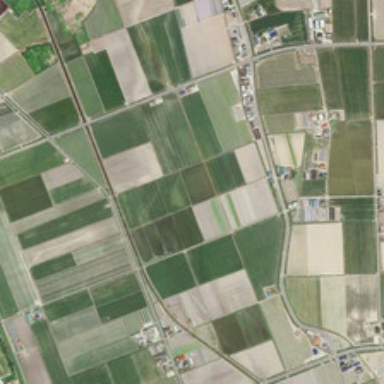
Many pieces of farmlands and several small residential areas are together .